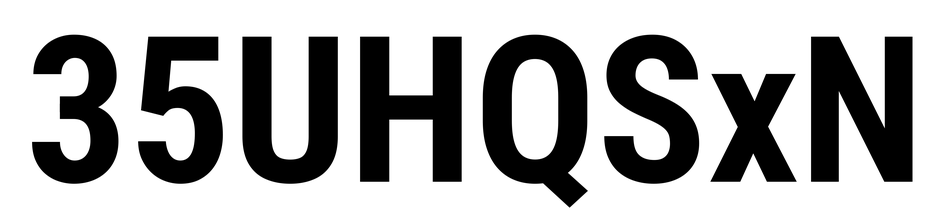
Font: Roboto_Condensed_Bold